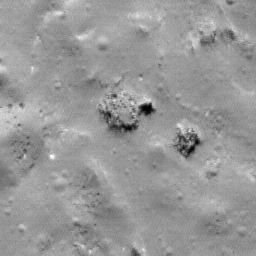
Pit: Lalande 3b
Host crater: Lalande
Host type: impact_melt
Lunar coordinates: latitude -4.533, longitude 351.49